Миниатюрный тигель (печка) для плавки металла имеет электронагреватель постоянной мощности $P_{0}=20~Вт$. Нагреватель включают и, после того как его температура практически перестает увеличиваться, в тигель бросают несколько кусочков олова, общая масса которых $m=80~г$. Олово начинает плавиться. График зависимости температуры в тигле от времени представлен на рисунке.
Определите удельную теплоту плавления олова.
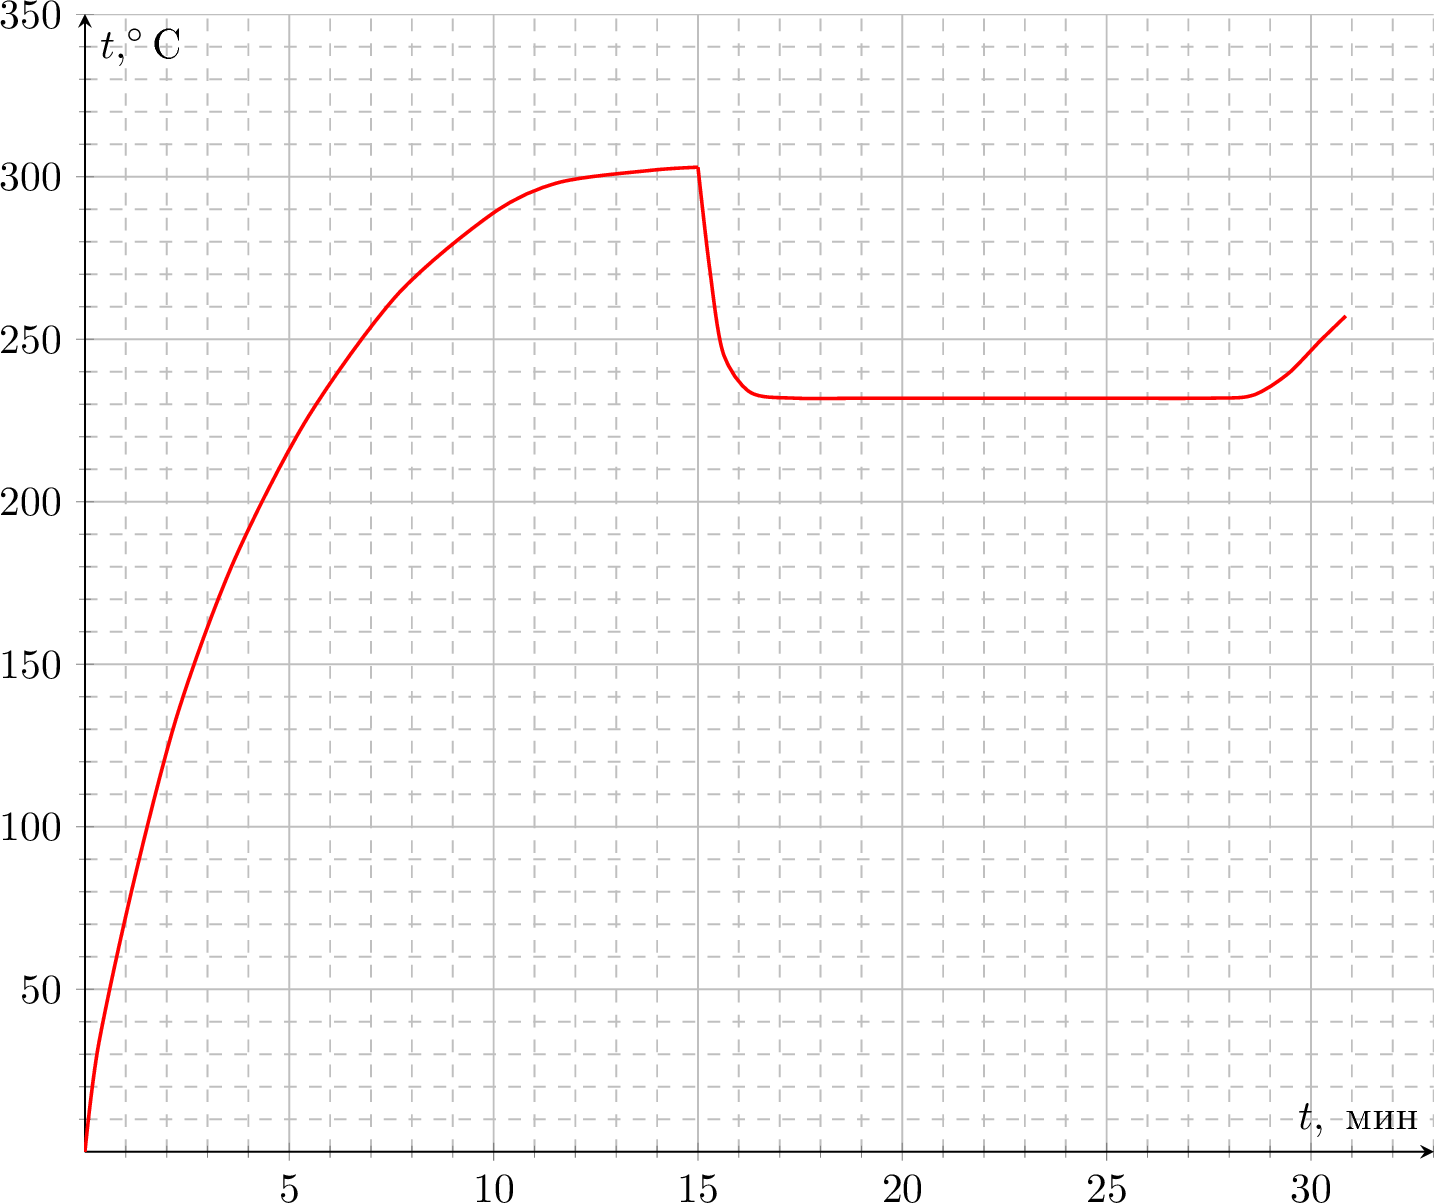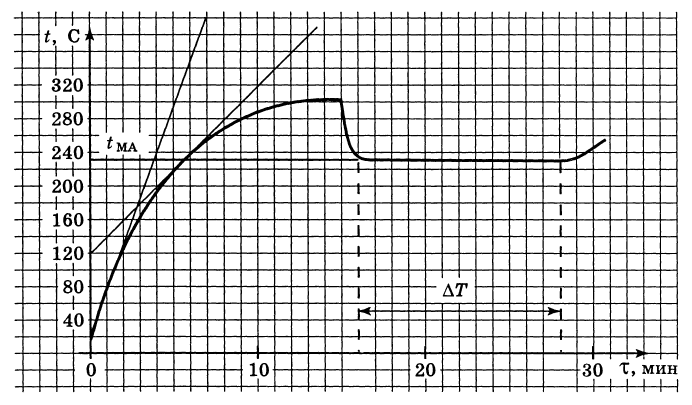
Решение: Из графика зависимости температуры $t$ в тигле от времени $\tau$ следует, что $m=80~г$ олова плавились в течение $\Delta \tau=12~мин$. Чтобы найти удельную теплоту плавления олова, необходимо определить мощность, которая непосредственно затрачивалась на плавление. В начале процесса нагревания тигля, когда его температура близка к температуре окружающей среды, можно пренебречь теплоотдачей в окружающее пространство и считать, что полная мощность электронагревателя затрачивалась на нагревание тигля. Скорость возрастания температуры, определенная по наклону касательной на начальном участке графика (см. рисунок) составляла в этом случае $\approx 60~К/мин$.  При температуре плавления олова $\left(t_{пл}=232{ }^{\circ} \mathrm{C}\right)$ скорость возрастания температуры равнялась \approx $18~К/мин$, т. е. приблизительно в $3$ раза меньше. Это означает, что теплоотдача в окружающее пространство при $t=t_{пл}$ составляла приблизительно $66 \%$ от полной мощности нагревателя, а $34 \%$ мощности затрачивалось на согревание тигля. Такая же доля мощности нагревателя затрачивалась на плавление олова при $t=t_{пл}$. Из этих данных можно определить удельную теплоту $\lambda$ плавления олова: $$ \lambda=\frac{0.34 P_{0} \cdot \Delta \tau}{m}=\frac{0.34 \cdot 20 \cdot 12 \cdot 60}{0.08} \frac{Дж}{кг} = 61 \frac{кДж}{кг}. $$
Ответ: $$ \lambda=\frac{0.34 P_{0} \cdot \Delta \tau}{m} = 61 \frac{кДж}{кг}. $$
Темы:
T, Всероссийские, Фазовый переход, Теплота, Мощность, Температура